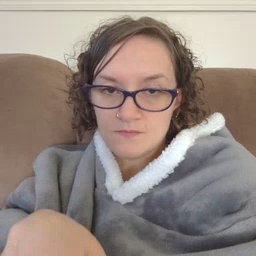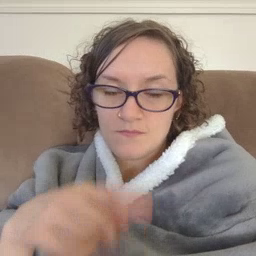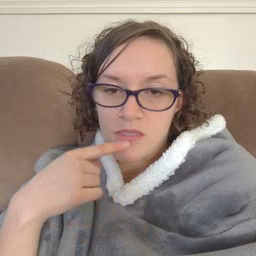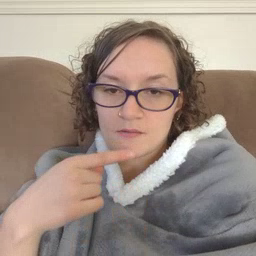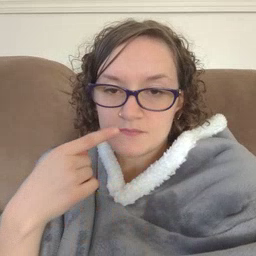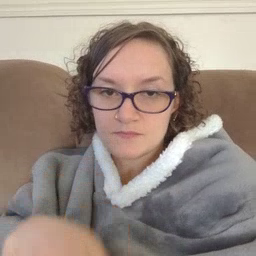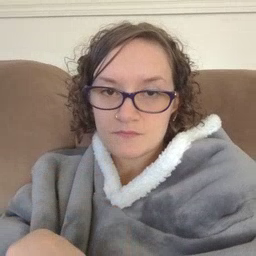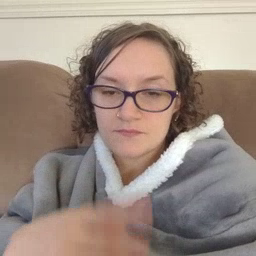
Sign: say